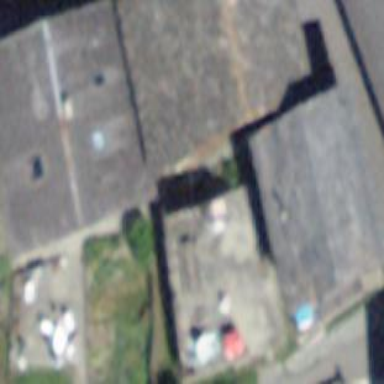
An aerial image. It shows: Building with gabled roof oriented across.